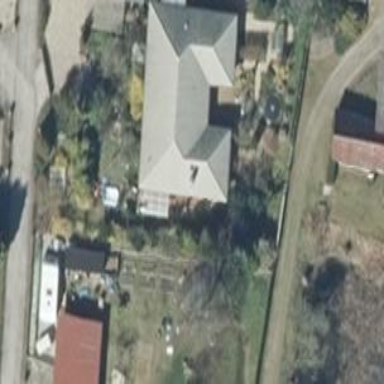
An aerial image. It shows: House with multiple parts.